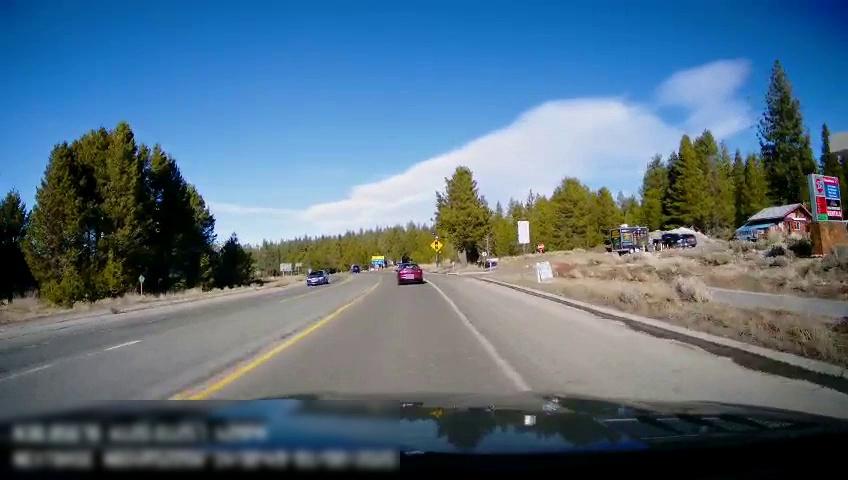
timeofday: Day
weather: Sunny
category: Drivable Space
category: Vehicles | Car
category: Vehicles | SUV
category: Vehicles | Car
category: Vehicles | Truck
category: Vehicles | SUV
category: Lanes | Current Lane
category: Lanes | Current Lane
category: Lanes | Opposite Lane
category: Traffic | Signs
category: Traffic | Signs
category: Traffic | Signs
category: Traffic | Signs